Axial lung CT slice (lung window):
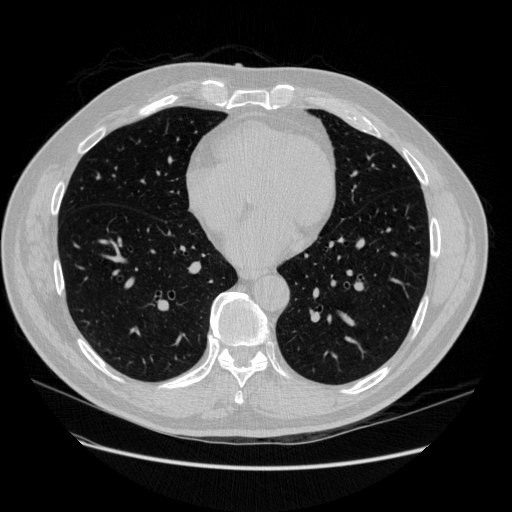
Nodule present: no